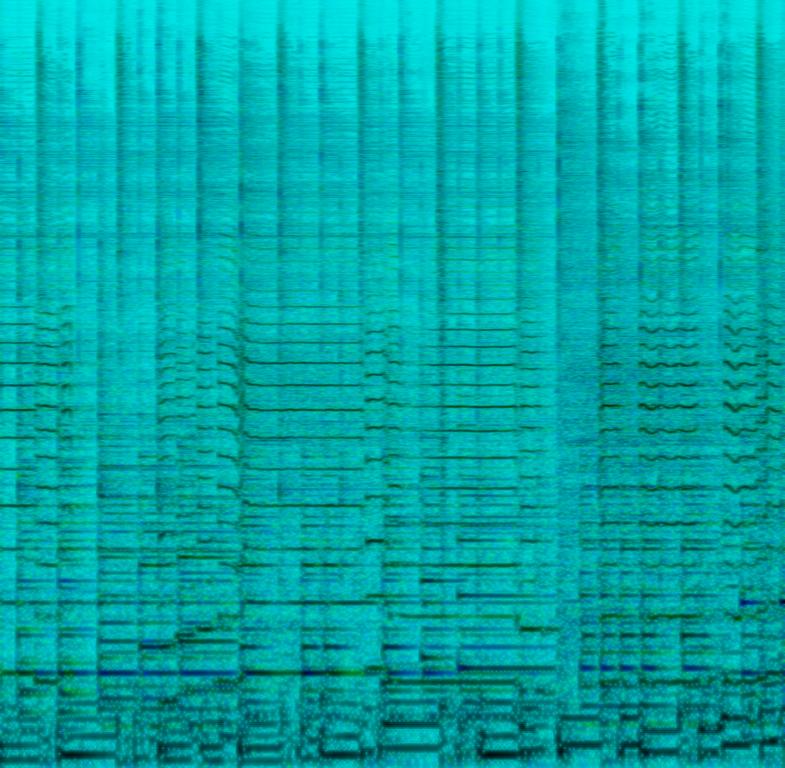
This jazz song features a saxophone playing the main melody. This is accompanied by percussion playing a jazz beat. A piano plays jazz chords. The double bass plays the root notes with flourishes and fills. This song is the outro of a song and abruptly pauses. The mood of this song is happy. There are no voices in this song. This is an instrumental song. This song can be played in a luxury bar.